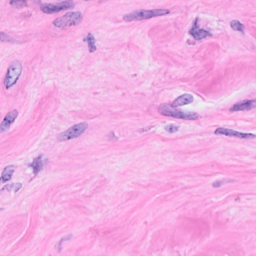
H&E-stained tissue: Breast